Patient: sex M, age 70
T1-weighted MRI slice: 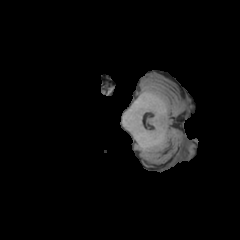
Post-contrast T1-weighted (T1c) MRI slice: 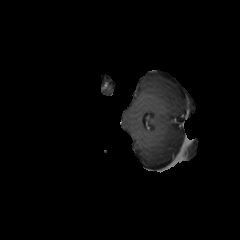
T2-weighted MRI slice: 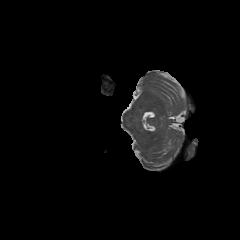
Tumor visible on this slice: no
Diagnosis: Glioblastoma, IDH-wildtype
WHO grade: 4